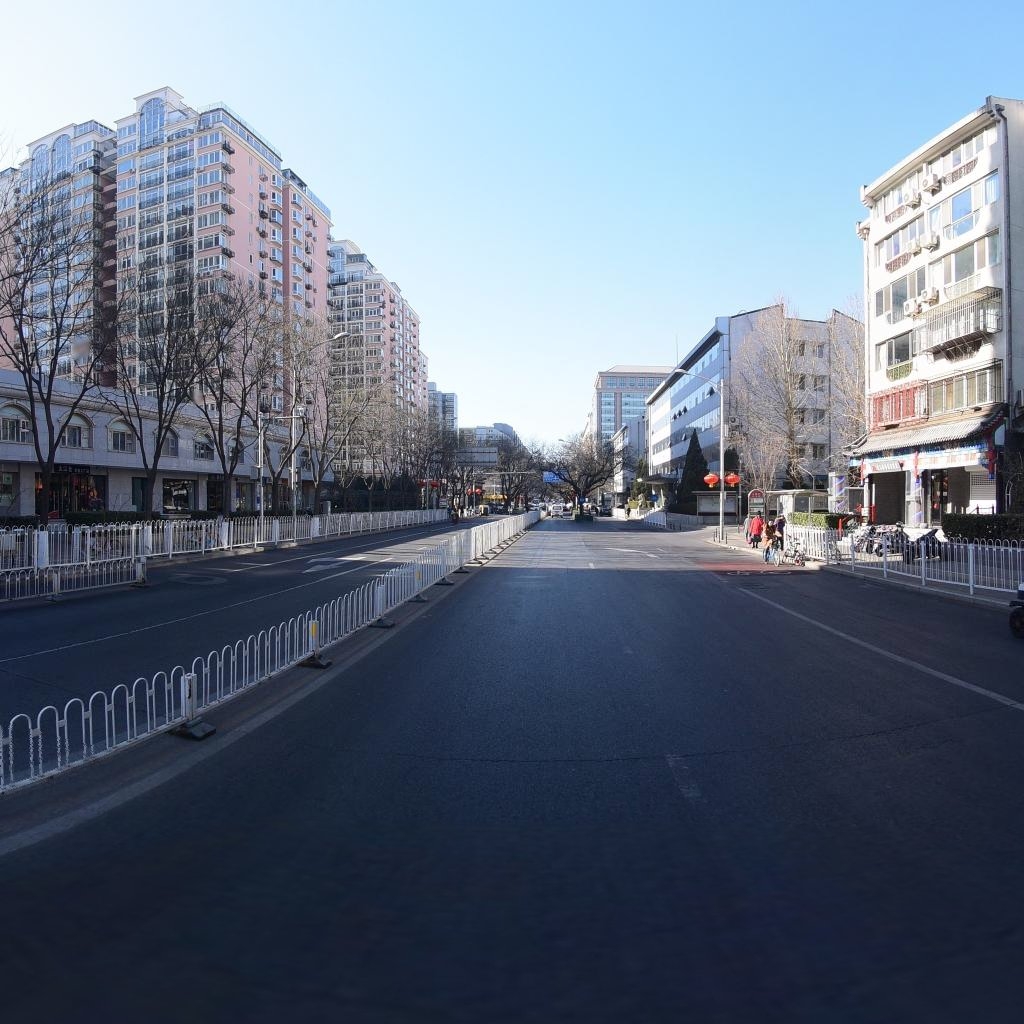
Region: Dongcheng
Road damage annotations: transverse crack, transverse crack